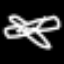
Label: airplane